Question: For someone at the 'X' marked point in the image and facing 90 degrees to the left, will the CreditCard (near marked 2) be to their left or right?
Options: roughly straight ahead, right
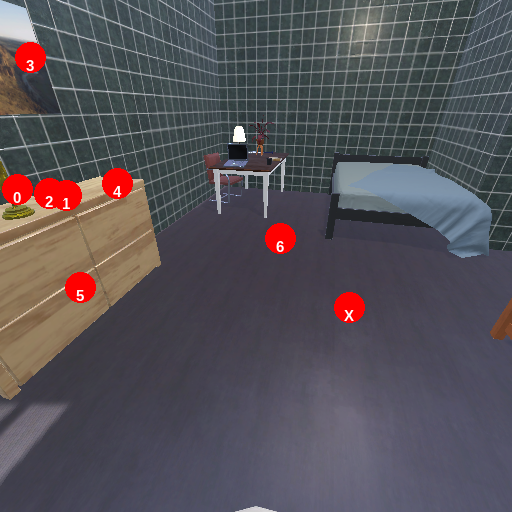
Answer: roughly straight ahead